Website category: book
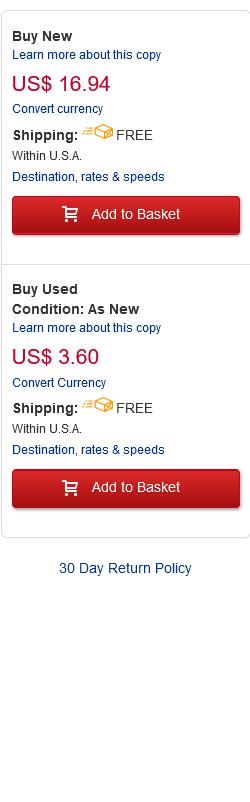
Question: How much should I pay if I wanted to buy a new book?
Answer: US$ 16.94

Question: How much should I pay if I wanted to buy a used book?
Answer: US$ 3.60

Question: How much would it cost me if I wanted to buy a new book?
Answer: US$ 16.94

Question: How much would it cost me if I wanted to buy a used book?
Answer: US$ 3.60

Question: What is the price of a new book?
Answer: US$ 16.94

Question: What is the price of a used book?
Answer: US$ 3.60

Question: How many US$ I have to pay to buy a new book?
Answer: US$ 16.94

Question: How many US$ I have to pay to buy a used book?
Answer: US$ 3.60

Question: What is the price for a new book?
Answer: US$ 16.94

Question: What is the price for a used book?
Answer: US$ 3.60

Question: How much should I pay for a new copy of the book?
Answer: US$ 16.94

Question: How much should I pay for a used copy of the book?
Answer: US$ 3.60

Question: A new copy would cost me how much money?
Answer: US$ 16.94

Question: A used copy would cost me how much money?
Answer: US$ 3.60

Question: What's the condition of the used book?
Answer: As New

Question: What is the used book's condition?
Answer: As New

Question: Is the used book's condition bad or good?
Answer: As New

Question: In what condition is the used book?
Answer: As New

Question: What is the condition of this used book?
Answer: As New

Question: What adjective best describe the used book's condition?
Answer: As New

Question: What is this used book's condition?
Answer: As New

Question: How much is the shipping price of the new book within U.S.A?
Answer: FREE

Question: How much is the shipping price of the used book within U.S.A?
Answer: FREE

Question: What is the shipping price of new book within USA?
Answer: FREE

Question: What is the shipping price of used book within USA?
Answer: FREE

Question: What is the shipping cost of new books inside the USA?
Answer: FREE

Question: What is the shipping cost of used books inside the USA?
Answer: FREE

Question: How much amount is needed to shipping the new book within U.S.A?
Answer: FREE

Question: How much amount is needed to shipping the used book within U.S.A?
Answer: FREE

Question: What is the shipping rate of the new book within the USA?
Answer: FREE

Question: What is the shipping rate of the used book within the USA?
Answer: FREE

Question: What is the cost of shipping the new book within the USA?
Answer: FREE

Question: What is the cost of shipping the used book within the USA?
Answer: FREE

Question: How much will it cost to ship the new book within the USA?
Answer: FREE

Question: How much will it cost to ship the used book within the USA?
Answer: FREE